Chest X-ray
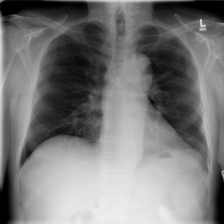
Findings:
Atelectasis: negative
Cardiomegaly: negative
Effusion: negative
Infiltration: negative
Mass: negative
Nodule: negative
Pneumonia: negative
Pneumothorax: negative
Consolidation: negative
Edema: negative
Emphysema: negative
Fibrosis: negative
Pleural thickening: negative
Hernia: negative